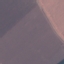
Land use / land cover class: AnnualCrop